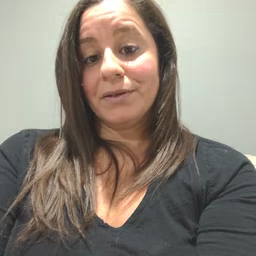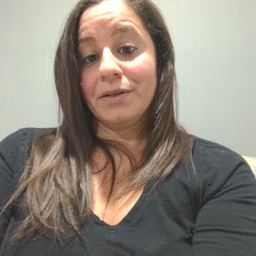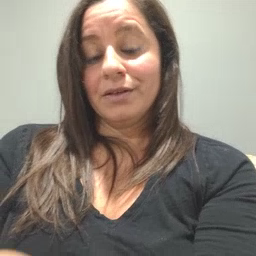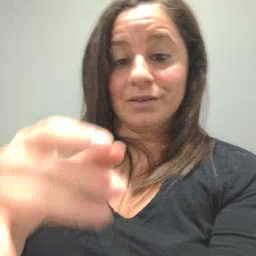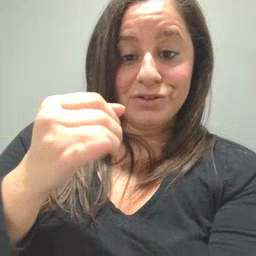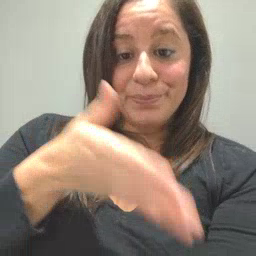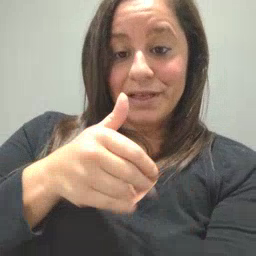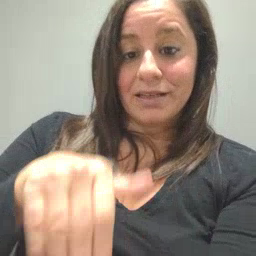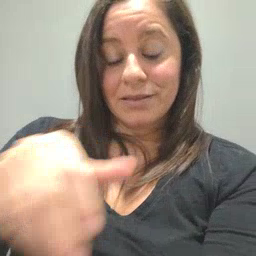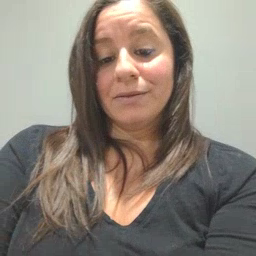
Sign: jeans